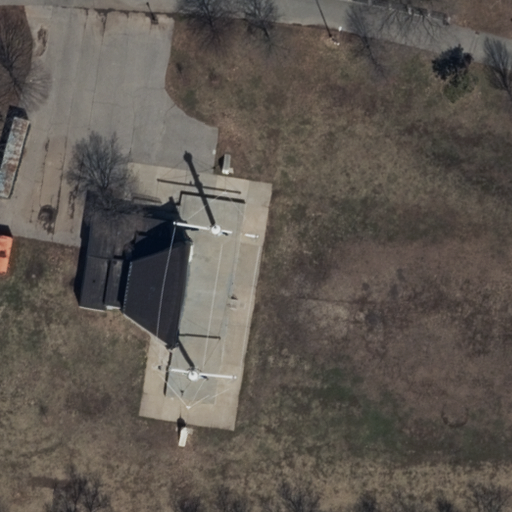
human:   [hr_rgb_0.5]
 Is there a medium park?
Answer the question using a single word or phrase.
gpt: no

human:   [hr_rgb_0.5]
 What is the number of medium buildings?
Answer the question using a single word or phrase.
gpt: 2

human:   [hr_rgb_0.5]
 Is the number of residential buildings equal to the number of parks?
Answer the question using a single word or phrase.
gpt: no

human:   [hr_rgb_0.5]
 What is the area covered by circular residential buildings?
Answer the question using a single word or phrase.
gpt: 0m2

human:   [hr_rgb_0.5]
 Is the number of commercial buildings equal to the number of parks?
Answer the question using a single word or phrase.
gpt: no

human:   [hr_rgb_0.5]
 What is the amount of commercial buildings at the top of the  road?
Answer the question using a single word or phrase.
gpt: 0

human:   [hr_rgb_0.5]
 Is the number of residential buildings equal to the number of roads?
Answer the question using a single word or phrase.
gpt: no

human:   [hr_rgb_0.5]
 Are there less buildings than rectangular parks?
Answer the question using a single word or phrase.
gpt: no

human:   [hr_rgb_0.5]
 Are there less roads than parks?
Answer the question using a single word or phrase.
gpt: no

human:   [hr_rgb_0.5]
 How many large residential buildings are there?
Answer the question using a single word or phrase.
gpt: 0

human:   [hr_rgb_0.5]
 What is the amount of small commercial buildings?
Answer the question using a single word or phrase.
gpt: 0

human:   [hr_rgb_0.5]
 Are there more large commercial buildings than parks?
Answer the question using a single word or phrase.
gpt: no

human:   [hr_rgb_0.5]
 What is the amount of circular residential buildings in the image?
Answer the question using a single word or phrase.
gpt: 0

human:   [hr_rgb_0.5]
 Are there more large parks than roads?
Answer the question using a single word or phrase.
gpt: no

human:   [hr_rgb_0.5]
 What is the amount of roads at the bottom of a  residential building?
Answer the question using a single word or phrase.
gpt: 0

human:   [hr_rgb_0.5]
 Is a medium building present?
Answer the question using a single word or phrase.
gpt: yes

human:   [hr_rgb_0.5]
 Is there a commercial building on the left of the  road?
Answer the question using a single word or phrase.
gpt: no

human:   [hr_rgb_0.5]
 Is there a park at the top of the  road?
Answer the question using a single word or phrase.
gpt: no

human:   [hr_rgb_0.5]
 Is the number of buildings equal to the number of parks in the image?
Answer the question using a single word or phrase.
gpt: no

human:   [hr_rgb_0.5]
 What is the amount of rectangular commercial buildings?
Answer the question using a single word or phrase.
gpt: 0

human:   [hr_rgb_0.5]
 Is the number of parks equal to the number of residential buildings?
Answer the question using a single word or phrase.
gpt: no

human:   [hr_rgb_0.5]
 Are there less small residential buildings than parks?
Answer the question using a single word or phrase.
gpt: no

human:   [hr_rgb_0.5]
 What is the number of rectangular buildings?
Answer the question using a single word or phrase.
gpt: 1

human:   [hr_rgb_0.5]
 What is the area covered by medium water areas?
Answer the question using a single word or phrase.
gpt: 0m2

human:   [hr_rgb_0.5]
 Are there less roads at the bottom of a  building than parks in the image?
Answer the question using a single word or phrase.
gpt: yes

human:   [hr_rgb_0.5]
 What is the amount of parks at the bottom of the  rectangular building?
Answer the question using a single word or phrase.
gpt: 1

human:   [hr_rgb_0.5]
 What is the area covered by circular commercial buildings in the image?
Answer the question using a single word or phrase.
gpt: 0m2

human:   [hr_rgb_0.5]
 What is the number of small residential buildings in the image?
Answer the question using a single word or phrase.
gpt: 1

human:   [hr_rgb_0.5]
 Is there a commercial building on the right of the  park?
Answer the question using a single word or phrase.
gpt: no

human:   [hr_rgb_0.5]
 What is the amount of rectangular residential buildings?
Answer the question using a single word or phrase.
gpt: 1

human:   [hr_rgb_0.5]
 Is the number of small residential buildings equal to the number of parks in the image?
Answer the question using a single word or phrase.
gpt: yes

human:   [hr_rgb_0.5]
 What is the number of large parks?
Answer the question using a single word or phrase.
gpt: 1

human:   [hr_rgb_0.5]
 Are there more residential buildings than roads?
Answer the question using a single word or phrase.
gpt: yes

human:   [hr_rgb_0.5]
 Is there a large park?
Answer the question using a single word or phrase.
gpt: yes

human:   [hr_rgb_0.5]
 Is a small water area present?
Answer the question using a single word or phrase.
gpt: no

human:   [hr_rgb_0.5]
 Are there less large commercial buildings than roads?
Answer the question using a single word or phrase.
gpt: yes